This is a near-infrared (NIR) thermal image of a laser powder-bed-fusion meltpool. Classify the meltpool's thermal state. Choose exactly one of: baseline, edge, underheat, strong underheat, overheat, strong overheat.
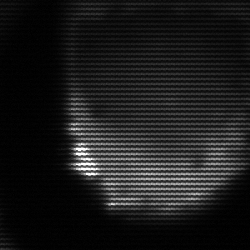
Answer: edge